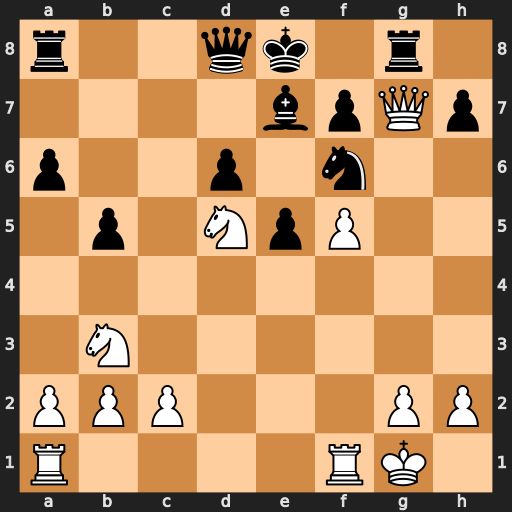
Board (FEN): r2qk1r1/4bpQp/p2p1n2/1p1NpP2/8/1N6/PPP3PP/R4RK1
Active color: w
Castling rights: q
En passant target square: -
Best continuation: Nxf6+ Bxf6 Qxg8+